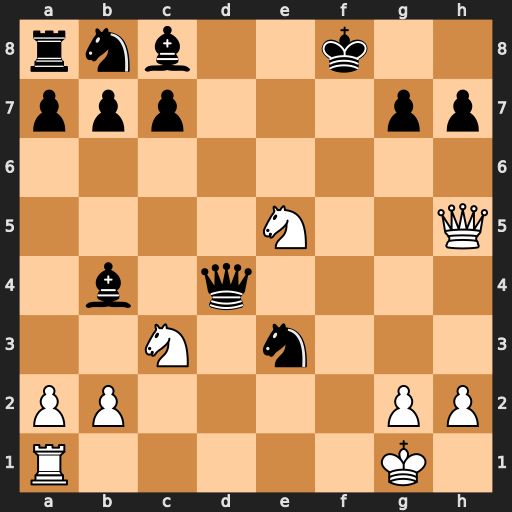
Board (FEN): rnb2k2/ppp3pp/8/4N2Q/1b1q4/2N1n3/PP4PP/R5K1
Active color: w
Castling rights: -
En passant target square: -
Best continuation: Qf7#